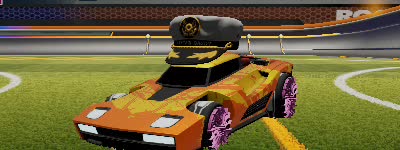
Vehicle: breakout